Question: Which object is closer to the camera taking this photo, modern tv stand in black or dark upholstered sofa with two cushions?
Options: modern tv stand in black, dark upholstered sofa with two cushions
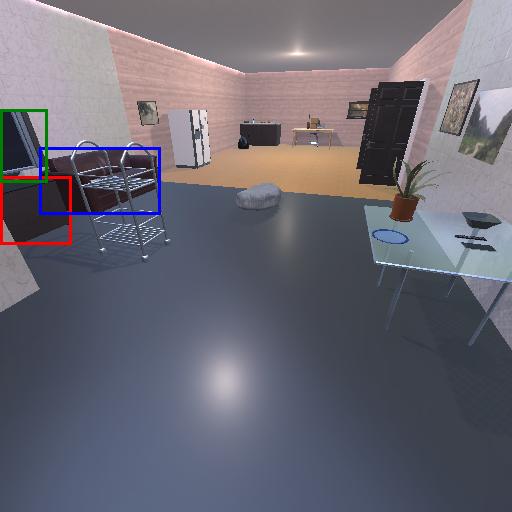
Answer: modern tv stand in black